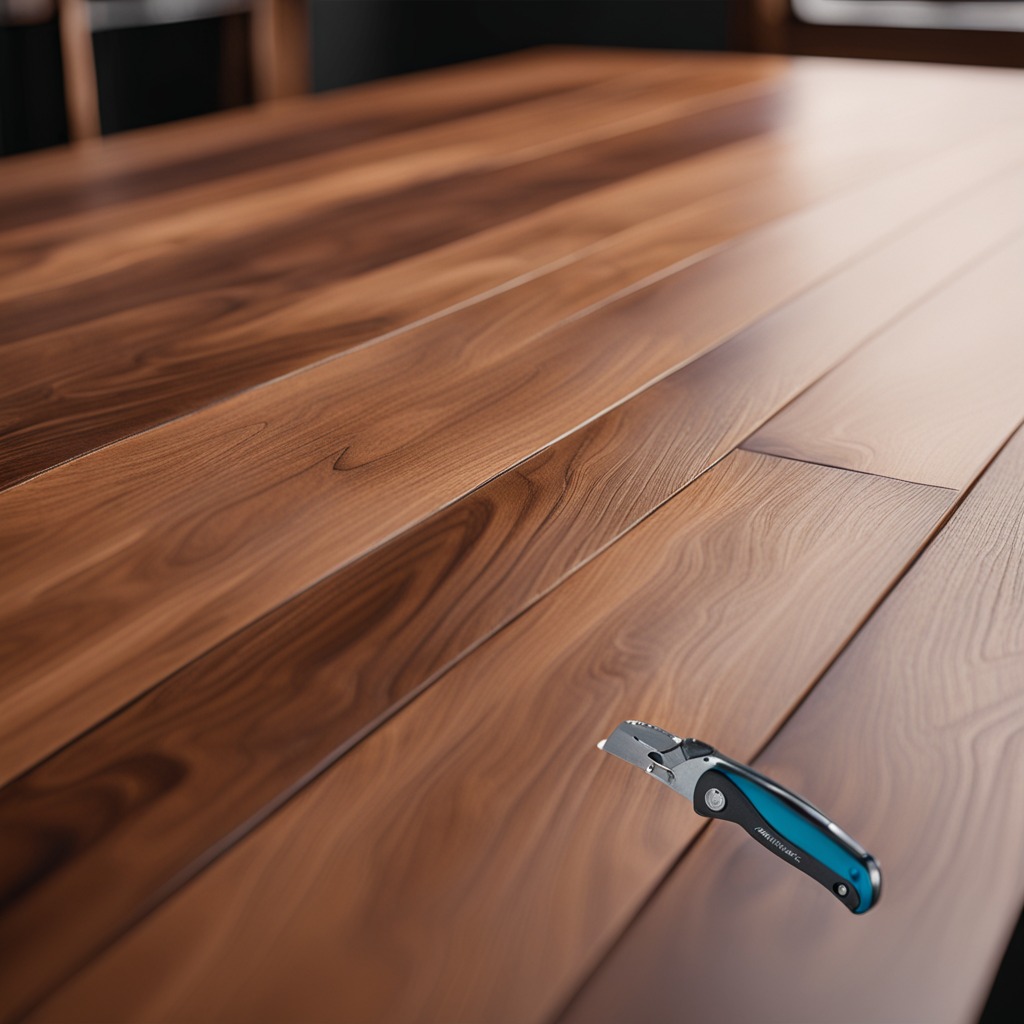
A utility knife is lying on the wooden table in the carpentry studio.